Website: crate-barrel
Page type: customer-info-address
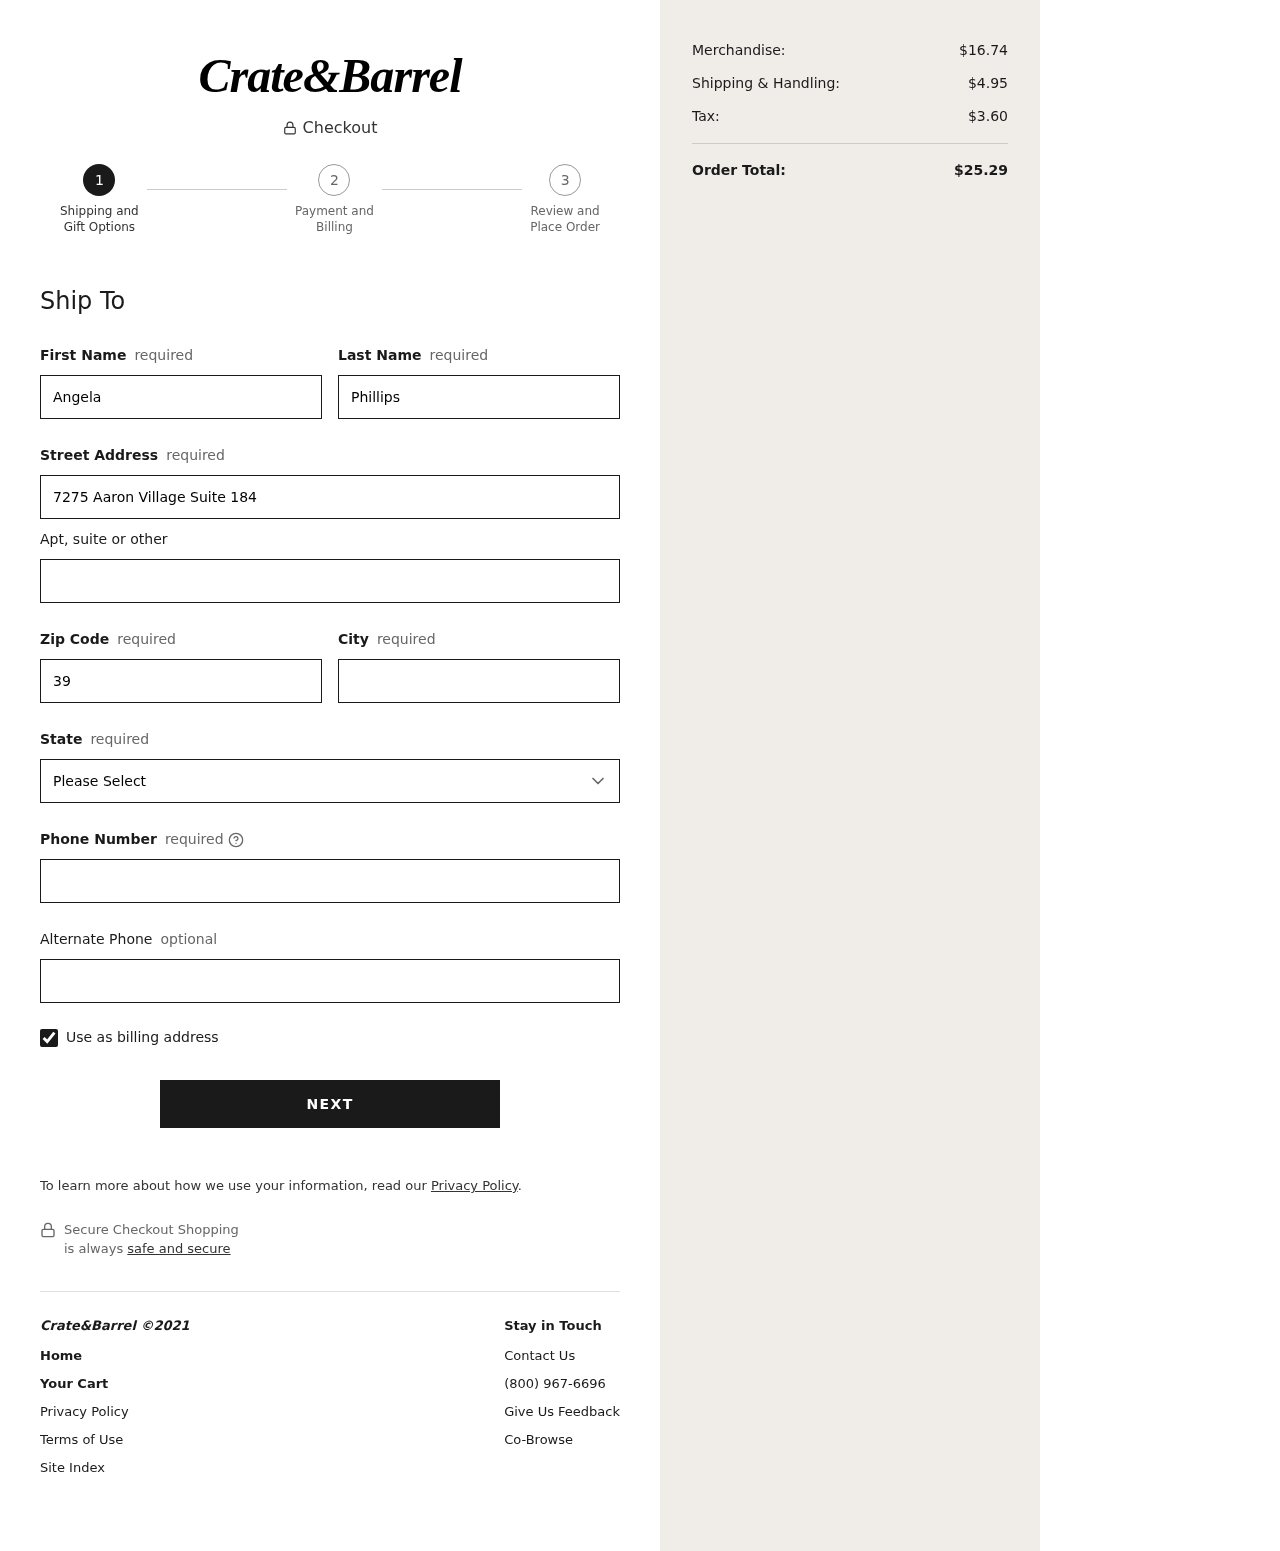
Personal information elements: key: PII_STATE
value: Texas
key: PII_FIRSTNAME
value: Angela
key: PII_LASTNAME
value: Phillips
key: PII_STREET
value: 7275 Aaron Village Suite 184
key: PII_POSTCODE
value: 39091
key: PII_CITY
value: Kevinhaven
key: PII_PHONE
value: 2027966298
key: PII_PHONE_ALT
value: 7404170190
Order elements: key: ORDER_SUBTOTAL
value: $16.74
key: ORDER_SHIPPING_COST
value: $4.95
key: ORDER_TAX
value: $3.60
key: ORDER_TOTAL
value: $25.29